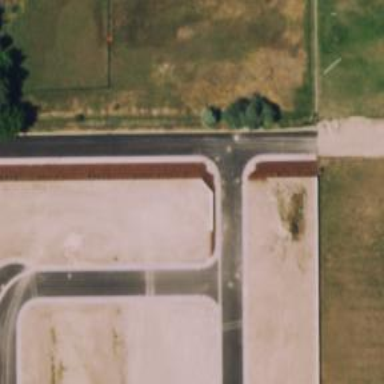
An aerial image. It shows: Unmarked road crossing.